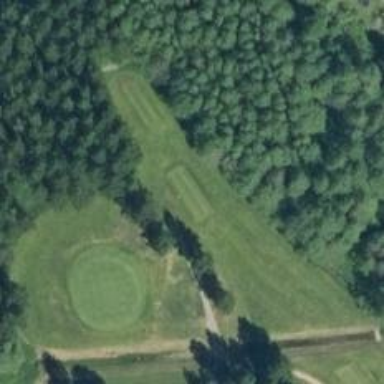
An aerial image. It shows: Golf tee.